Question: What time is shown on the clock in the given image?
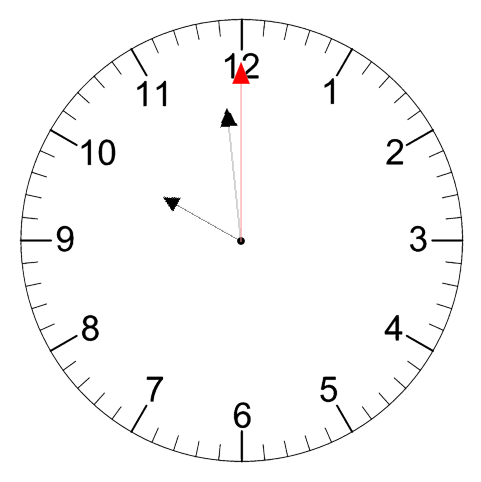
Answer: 09:59:00